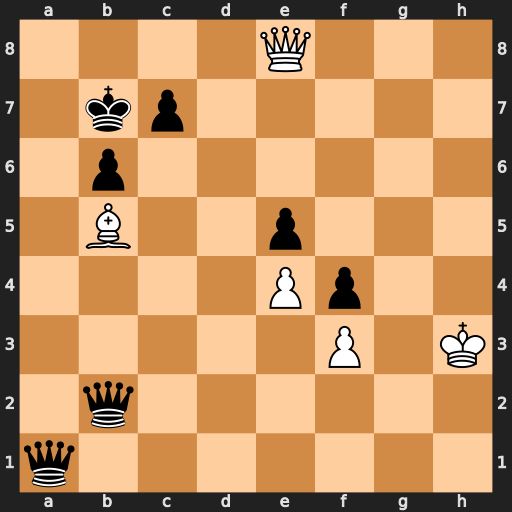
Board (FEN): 4Q3/1kp5/1p6/1B2p3/4Pp2/5P1K/1q6/q7
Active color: w
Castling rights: -
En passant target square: -
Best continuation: Bc6+ Ka6 Qa8#